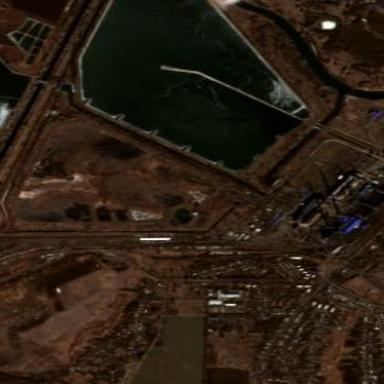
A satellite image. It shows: Industrial area with power plant fueled by coal and oil.